Question: I have the following graph :

Each line changes according to 3 values : '1 2 3' .. However plotting anything less than 5000 will not show on the graph (axis min size is 5000), so I can't plot them directly. How can I show that these lines are changing according to either of these 3 values ?? Any way to implement this ?
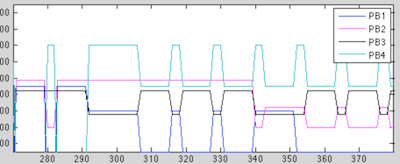
Answer: You can add an offset value to the data you can not display properly so that you caan observe the relationship between the lines